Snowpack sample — Buffalo Mountain, Silverthorne, Colorado, USA (1/25/25, 10:11 AM MST)
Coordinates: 39.6222, -106.1139
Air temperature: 22 °F
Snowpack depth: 110 cm
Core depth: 10 cm
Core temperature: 46.4 °F
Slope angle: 12°, slope face: 102°
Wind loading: high
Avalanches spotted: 0
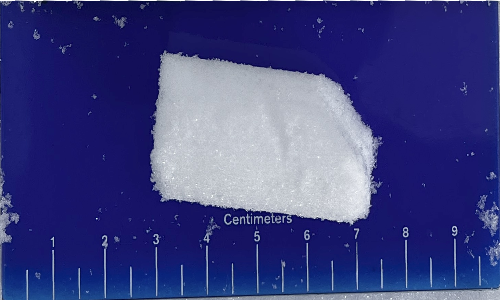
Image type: core
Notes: No avalanches nearby, collected on the outskirts of a fire break 15 meters from the treeline, on way to Buffalo and Red Mountain